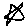
Label: star